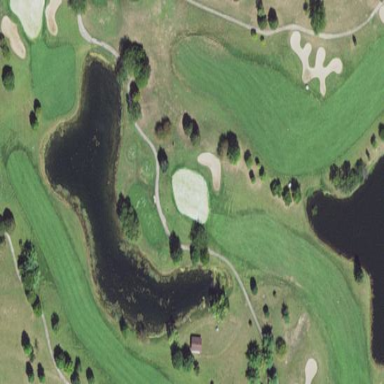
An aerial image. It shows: Scenic view of water hazard on golf course. The natural water feature adds beauty to the landscape.